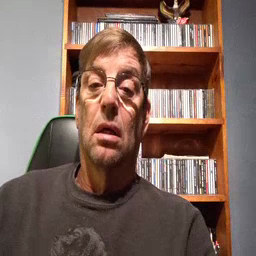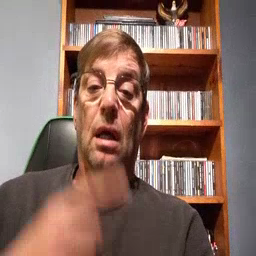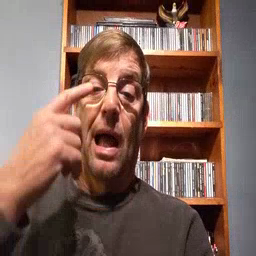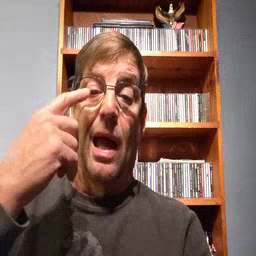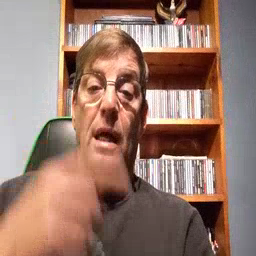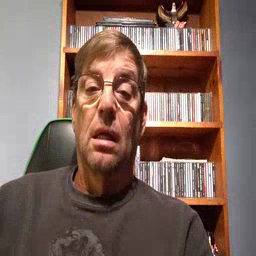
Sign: eye